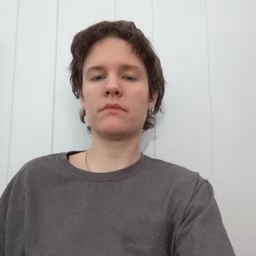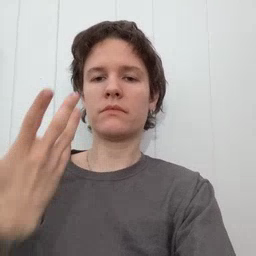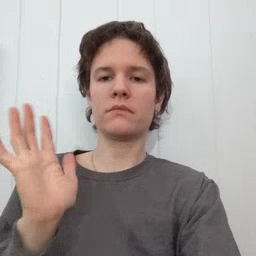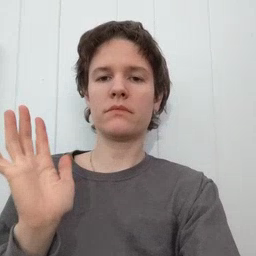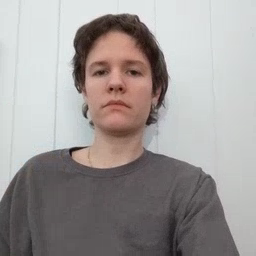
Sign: finish